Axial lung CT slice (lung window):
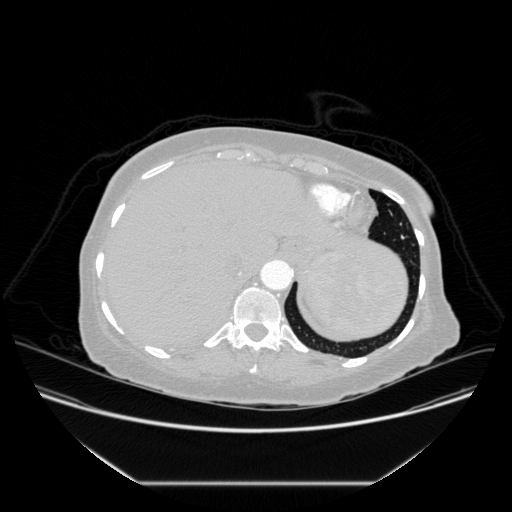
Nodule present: no